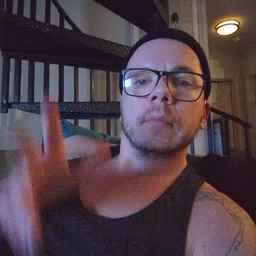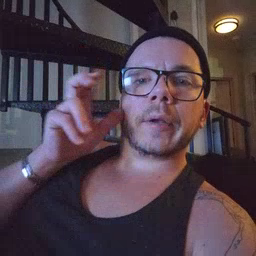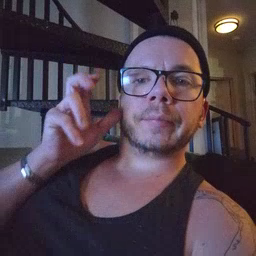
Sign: hear